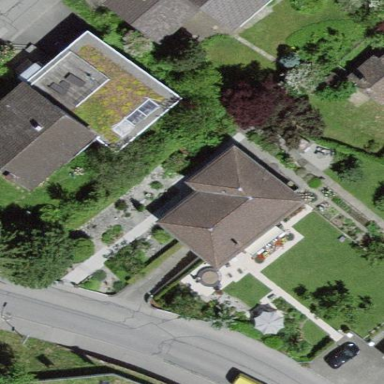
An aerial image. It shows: Hipped roof house with roof tiles.